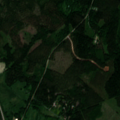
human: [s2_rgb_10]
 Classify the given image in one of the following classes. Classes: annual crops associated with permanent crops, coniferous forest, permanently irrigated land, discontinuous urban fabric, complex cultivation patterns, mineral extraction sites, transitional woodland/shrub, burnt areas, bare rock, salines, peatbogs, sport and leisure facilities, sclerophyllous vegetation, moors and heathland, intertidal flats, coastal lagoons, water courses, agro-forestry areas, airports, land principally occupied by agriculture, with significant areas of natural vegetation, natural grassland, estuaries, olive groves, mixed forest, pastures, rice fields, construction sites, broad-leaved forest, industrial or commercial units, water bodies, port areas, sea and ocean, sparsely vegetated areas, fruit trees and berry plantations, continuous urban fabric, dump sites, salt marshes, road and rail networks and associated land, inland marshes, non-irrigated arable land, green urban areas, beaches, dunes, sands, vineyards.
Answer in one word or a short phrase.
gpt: land principally occupied by agriculture, with significant areas of natural vegetation, coniferous forest, mixed forest